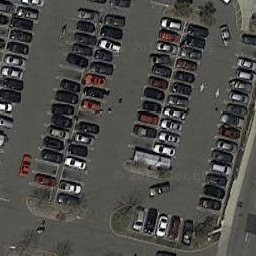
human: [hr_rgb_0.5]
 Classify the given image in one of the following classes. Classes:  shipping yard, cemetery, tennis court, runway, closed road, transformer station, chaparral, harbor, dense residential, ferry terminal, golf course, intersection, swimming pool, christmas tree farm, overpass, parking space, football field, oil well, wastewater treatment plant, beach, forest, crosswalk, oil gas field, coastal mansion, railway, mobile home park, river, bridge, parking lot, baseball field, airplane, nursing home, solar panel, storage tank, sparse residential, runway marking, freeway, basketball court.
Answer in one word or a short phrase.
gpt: parking lot